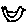
Label: bird